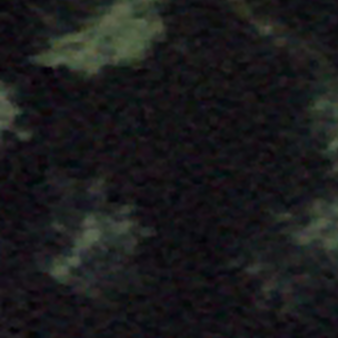
Label: other